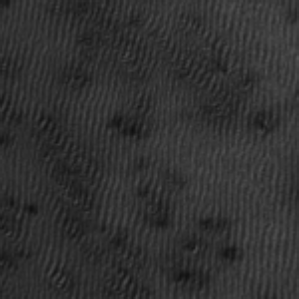
Label: frost